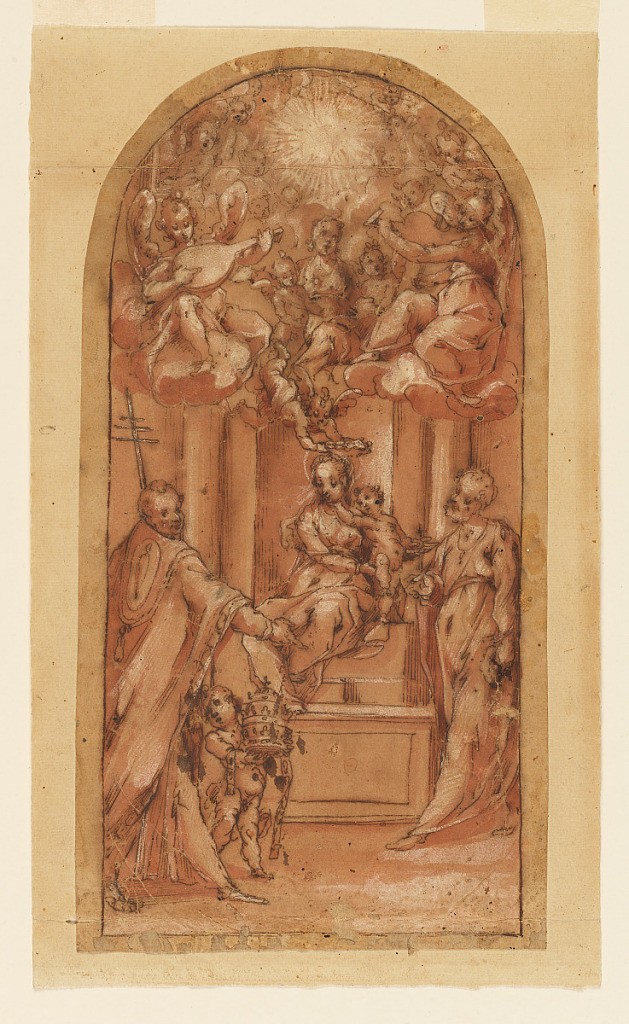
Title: Madonna enthroned with saints
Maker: Denys Calvaert, Flemish, 1540 - 1619
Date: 1580
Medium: Black chalk, pen, ink; red water color wash; white heightening. Slightly brown colored paper
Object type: Drawing
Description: Vertical rectangle. With a segment on top. The Virgin, seated upon a bench in front of a niche, is crowned with a wreath by an angel. The child stands beside Mary. In the foreground, but on different levels, stand two saints, at right what possibly is St. Joseph, at left a pope, whose tiara is held by a boy. Framing line.